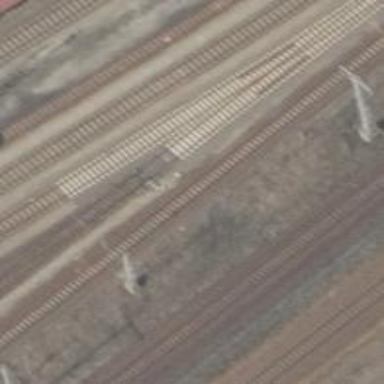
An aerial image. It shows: Railway switch.